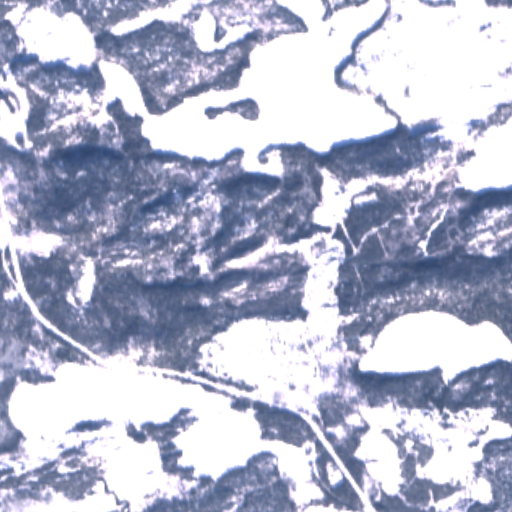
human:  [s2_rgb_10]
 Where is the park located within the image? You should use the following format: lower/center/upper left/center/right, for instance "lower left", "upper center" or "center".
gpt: The park is located in the center left of the image.
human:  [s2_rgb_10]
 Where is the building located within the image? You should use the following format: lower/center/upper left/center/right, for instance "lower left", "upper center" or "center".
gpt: There is no building in the image.